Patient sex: M
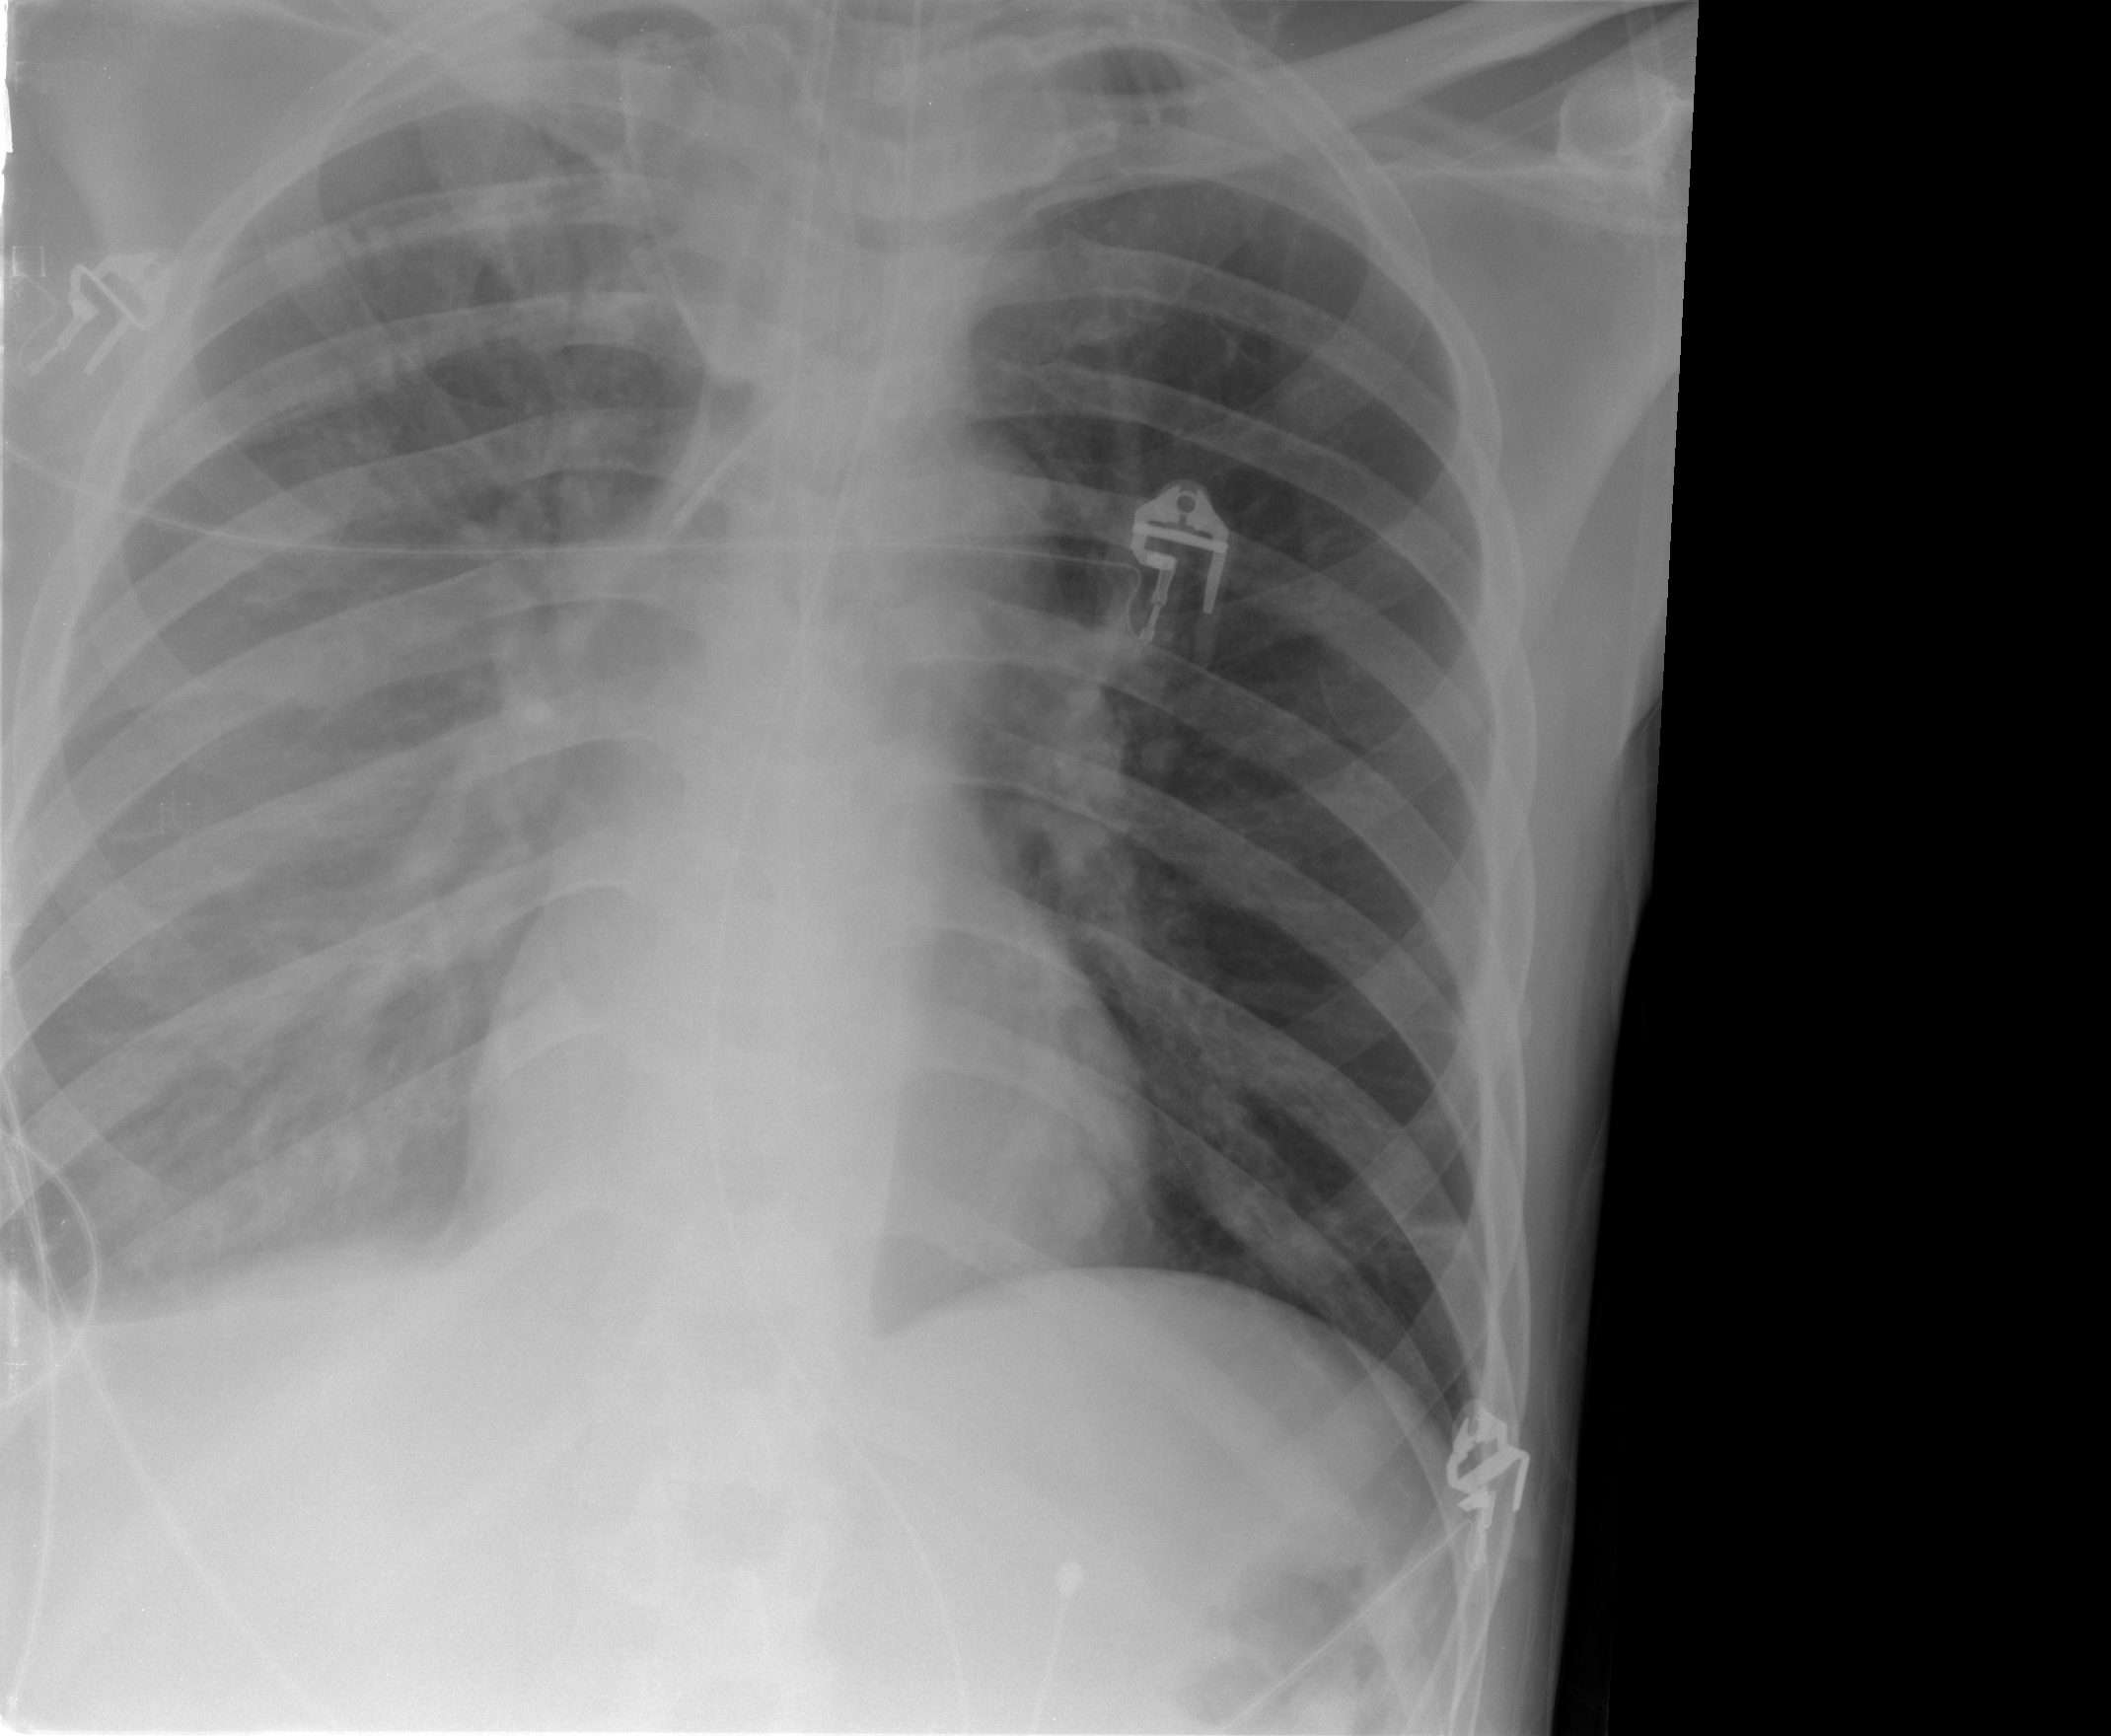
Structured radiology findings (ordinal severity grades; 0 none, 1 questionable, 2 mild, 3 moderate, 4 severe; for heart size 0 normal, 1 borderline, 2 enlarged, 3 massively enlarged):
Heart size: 0
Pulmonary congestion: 2
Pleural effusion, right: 3
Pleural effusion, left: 0
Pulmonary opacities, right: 0
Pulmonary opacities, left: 0
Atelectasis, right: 2
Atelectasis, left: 0